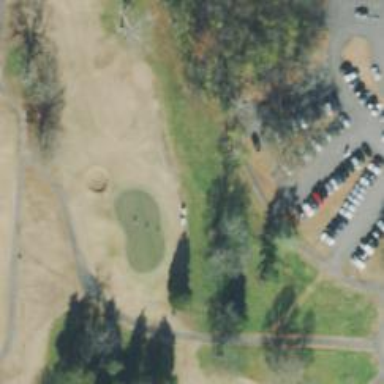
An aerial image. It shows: Path used for both walking and golf.